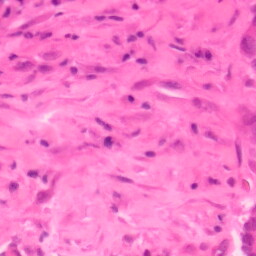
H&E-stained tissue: Colon